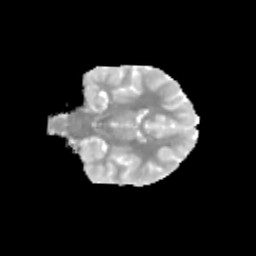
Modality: MD
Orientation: coronal
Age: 12
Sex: female
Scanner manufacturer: siemens
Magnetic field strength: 3 T
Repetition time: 3.8 s
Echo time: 0.07 s